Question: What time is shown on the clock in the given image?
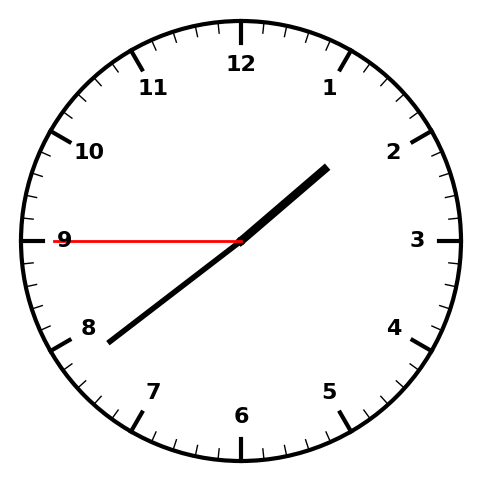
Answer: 01:38:45